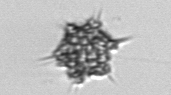
Label: Dictyocha